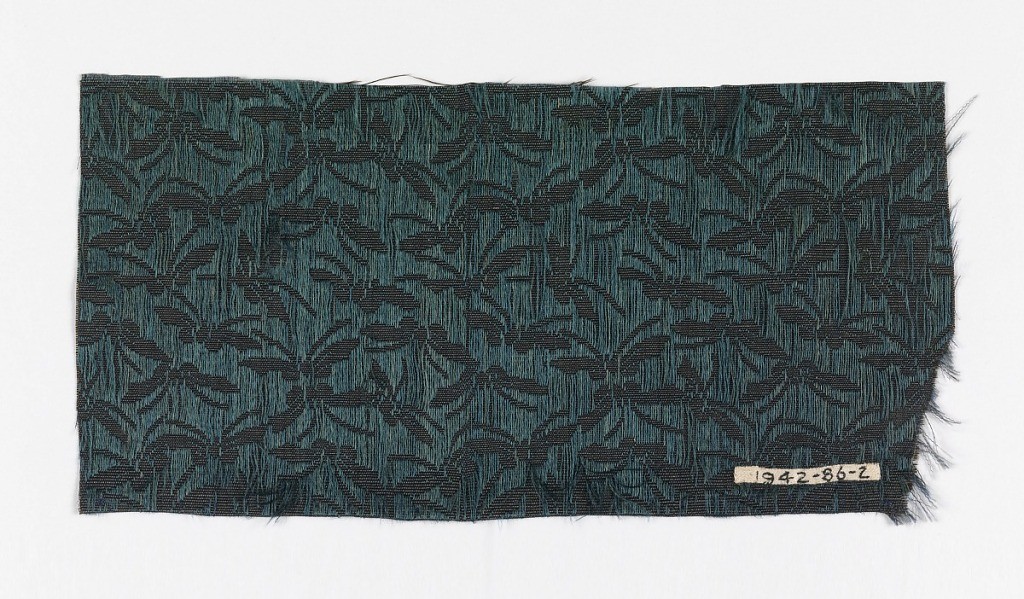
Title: Textile
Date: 19th century
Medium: silk Technique: plain compound weave
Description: Allover pattern of small butterflies reserved in plain ribbed cloth on a black ground formed by extra warps in dark teal carried on the face of the material in long floats